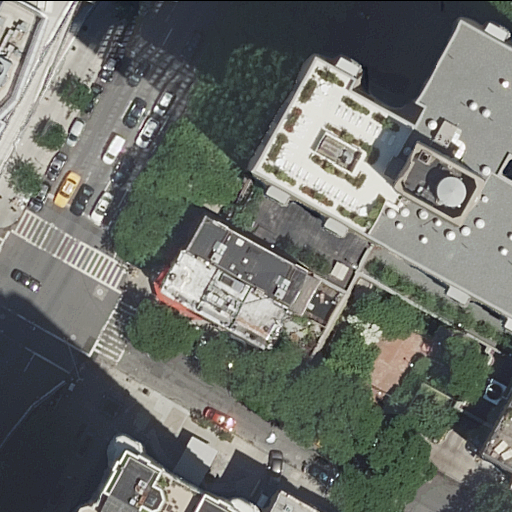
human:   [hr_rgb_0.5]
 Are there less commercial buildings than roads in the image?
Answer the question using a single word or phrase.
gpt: yes

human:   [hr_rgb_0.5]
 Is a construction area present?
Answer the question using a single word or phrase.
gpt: no

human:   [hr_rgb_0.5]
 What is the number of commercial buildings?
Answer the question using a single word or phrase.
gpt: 0

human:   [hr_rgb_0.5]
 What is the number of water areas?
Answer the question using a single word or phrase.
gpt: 0

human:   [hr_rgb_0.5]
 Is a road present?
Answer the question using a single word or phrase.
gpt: yes

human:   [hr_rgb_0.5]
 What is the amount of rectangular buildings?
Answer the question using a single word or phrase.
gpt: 4

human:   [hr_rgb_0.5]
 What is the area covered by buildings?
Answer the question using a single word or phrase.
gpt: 4767m2

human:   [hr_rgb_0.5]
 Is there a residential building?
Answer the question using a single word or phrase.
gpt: yes

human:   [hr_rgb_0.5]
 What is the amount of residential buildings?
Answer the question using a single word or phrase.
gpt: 8

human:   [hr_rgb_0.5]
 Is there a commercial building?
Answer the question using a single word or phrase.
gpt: no

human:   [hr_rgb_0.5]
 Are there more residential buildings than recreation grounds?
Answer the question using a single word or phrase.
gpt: yes

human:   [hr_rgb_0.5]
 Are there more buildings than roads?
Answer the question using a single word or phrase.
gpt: yes

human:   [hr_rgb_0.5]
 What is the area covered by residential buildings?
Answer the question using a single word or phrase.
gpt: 4767m2

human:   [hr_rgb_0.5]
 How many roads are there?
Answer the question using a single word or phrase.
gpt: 3

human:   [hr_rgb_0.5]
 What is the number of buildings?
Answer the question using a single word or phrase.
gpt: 8

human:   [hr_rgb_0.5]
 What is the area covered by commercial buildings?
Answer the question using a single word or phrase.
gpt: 0m2

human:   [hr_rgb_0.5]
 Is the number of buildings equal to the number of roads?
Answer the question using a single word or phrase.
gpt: no

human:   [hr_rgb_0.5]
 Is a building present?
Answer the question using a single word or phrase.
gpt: yes

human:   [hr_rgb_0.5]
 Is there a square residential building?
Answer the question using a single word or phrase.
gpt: no

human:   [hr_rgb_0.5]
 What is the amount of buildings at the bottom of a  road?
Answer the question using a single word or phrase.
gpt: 5

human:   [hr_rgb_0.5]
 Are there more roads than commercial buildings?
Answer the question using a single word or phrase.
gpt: yes

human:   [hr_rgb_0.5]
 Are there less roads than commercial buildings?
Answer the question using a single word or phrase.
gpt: no

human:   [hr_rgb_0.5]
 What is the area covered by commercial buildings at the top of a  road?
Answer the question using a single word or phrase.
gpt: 0m2

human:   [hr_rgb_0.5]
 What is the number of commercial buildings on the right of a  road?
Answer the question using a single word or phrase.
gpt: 0

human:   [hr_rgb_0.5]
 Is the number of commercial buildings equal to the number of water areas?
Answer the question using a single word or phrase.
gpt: yes

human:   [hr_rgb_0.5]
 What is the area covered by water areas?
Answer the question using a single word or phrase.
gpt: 0m2

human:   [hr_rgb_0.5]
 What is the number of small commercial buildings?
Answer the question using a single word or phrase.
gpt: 0

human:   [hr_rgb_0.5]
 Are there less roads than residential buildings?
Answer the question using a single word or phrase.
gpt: yes

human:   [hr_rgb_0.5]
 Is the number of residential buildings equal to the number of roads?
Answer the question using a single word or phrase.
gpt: no

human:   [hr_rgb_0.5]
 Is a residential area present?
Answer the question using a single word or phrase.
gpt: no

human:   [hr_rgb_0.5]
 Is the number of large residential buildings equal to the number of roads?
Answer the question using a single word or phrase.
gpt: no

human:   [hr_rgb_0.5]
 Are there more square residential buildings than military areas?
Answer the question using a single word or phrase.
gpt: no

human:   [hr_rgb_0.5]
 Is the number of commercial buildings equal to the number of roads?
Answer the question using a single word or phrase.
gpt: no

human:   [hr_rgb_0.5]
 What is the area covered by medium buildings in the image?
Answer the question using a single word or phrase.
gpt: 710m2

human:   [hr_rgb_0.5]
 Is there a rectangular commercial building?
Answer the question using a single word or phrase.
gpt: no

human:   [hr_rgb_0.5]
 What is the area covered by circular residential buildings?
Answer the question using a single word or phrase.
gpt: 0m2

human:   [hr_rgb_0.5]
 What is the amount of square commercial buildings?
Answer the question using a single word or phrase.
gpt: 0

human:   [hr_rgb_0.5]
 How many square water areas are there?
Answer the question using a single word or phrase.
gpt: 0

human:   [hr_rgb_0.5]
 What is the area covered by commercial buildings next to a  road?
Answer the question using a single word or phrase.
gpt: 0m2

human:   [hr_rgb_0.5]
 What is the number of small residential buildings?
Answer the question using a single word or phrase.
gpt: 1

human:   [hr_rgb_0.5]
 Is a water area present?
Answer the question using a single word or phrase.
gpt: no

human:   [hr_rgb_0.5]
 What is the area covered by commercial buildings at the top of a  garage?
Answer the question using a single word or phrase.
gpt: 0m2

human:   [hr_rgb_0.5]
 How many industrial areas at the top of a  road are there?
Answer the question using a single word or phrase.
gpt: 0

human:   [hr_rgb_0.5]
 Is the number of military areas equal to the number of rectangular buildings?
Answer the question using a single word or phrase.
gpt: no

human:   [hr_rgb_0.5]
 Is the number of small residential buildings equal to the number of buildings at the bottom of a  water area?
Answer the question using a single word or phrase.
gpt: no

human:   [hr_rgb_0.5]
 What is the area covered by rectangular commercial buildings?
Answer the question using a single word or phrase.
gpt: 0m2

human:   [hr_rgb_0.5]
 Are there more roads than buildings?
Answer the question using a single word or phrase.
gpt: no

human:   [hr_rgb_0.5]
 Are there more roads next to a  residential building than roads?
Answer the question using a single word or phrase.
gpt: no

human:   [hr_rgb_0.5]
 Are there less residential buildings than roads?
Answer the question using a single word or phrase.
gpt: no

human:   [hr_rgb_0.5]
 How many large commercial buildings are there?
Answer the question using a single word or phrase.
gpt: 0

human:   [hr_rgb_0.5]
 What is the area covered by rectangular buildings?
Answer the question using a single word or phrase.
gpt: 738m2

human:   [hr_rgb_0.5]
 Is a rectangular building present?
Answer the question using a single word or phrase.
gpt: yes

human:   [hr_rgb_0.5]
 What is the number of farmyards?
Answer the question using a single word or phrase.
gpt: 0

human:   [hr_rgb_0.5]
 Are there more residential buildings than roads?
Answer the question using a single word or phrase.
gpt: yes

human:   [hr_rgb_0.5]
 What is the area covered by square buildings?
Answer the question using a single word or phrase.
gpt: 0m2

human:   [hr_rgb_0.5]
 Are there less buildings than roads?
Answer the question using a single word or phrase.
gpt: no

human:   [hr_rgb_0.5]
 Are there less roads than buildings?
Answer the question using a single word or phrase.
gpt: yes

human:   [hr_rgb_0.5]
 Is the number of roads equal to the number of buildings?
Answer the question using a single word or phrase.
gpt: no

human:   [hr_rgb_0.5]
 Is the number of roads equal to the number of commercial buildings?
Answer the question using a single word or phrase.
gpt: no

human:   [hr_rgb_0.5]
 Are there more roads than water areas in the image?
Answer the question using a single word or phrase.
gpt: yes

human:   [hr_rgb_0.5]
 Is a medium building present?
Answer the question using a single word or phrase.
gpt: yes

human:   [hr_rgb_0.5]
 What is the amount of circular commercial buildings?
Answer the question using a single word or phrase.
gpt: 0

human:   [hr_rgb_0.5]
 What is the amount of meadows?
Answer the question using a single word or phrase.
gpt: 0

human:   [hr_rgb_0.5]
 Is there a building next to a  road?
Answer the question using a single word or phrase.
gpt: yes